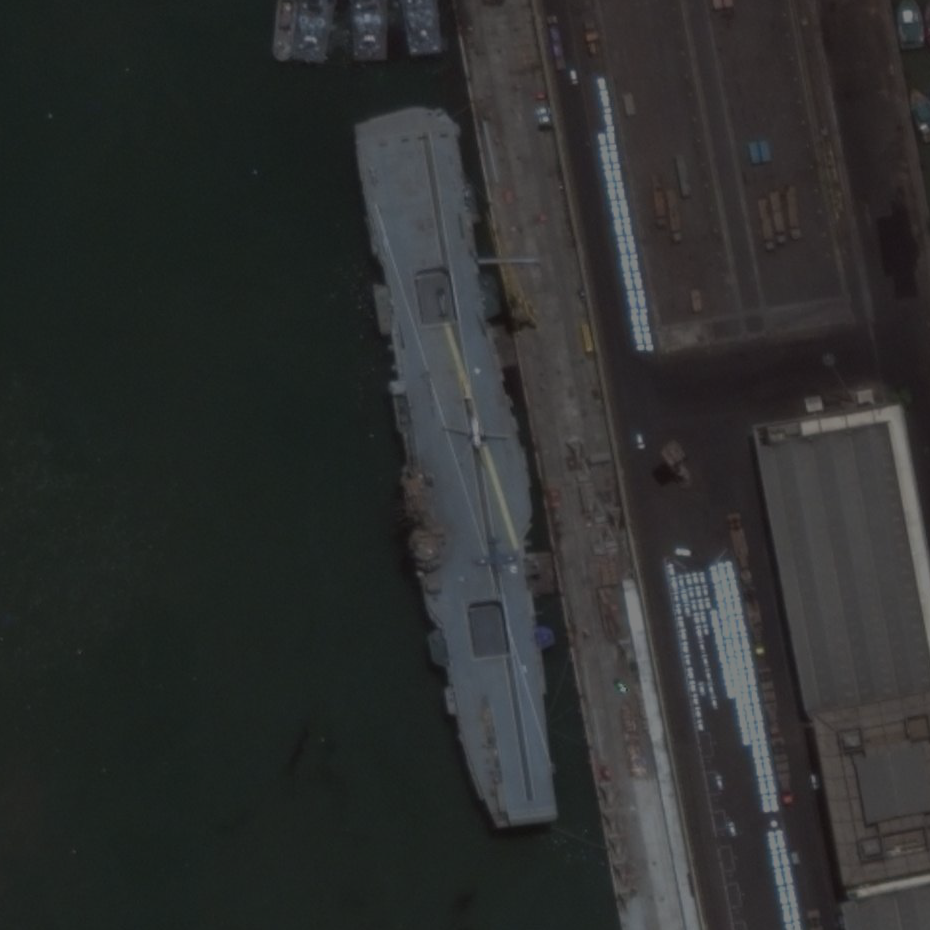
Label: aircraft_carrier